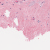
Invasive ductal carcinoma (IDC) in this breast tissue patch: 0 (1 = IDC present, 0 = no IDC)